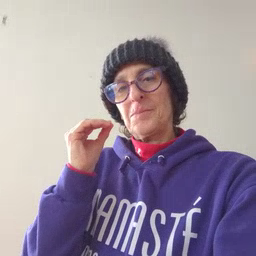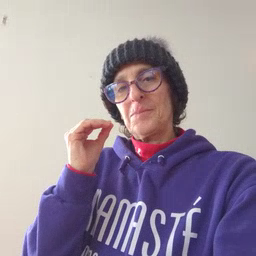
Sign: home